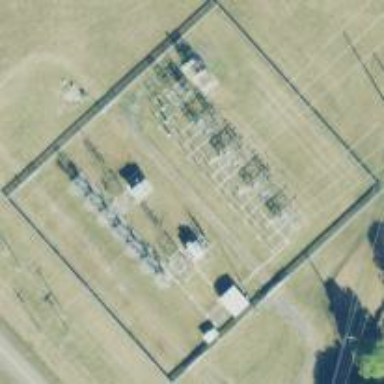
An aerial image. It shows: There is distribution substation enclosed by fence.